Aerial crown-view tile of a tropical tree (Barro Colorado Island, Panama), acquired 20250124:
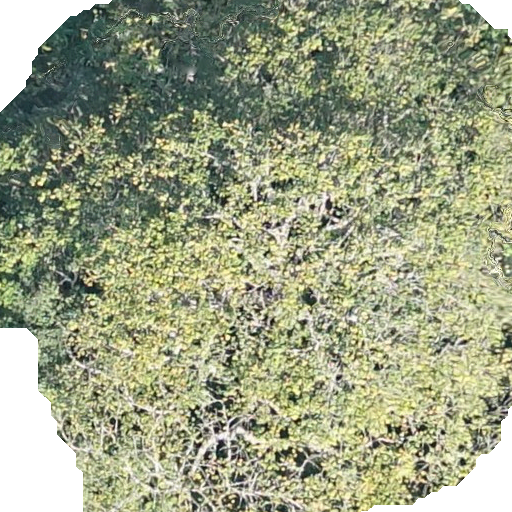
Species: Sterculia apetala
GBIF accepted scientific name: Sterculia apetala
Crown area: 422.29 m²